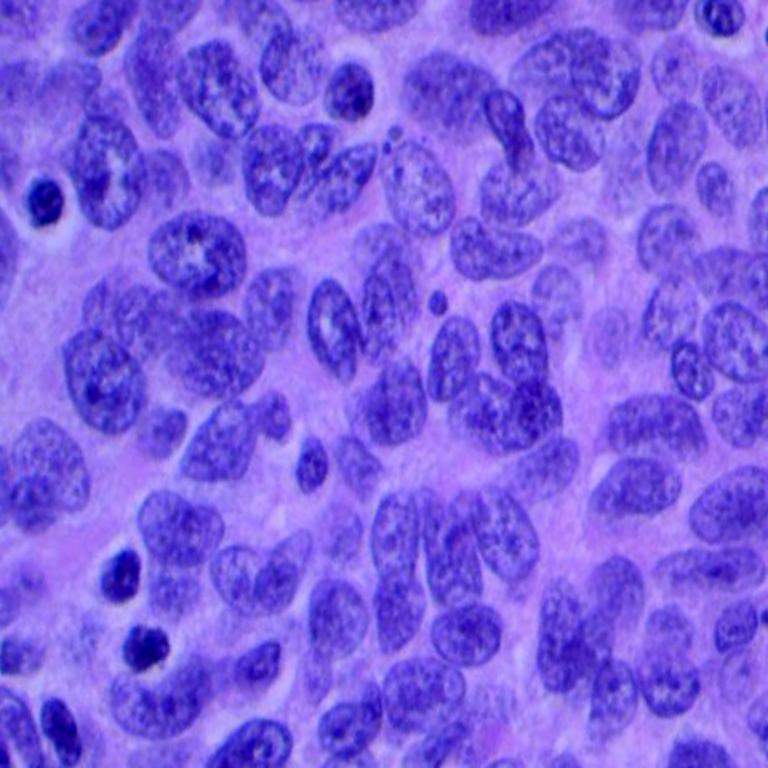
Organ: lung
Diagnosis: squamous carcinomas